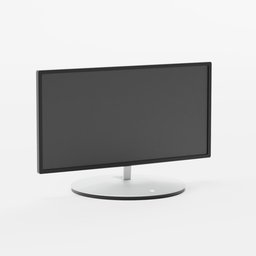
Label: electronics